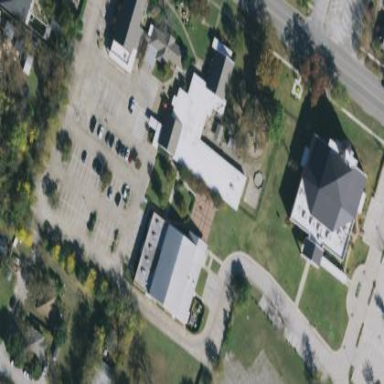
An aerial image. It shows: School building.